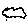
Label: cloud